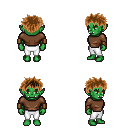
a pixel art fantasy rpg character, female body template, orc, green skin, brown long-sleeve shirt, white pants, brown bedhead hairstyle, leather bracers, four views (front, back, left, right), 2x2 character sprite sheet, small pixel art, hard edges, no anti-aliasing